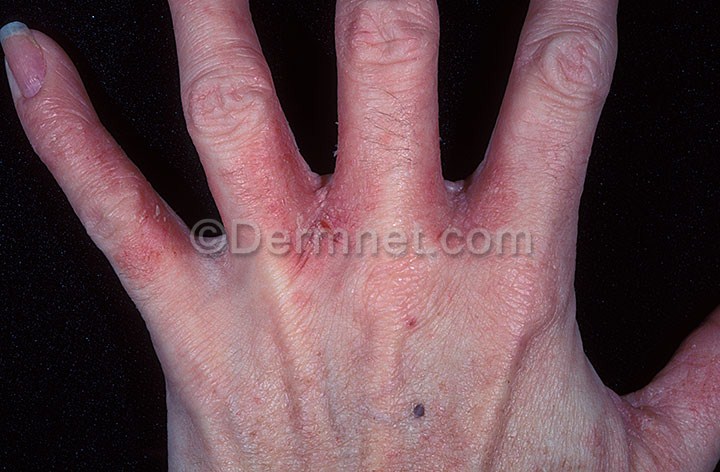
Disease: Tinea Ringworm Candidiasis and other Fungal Infections